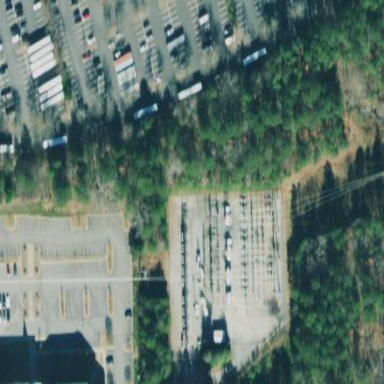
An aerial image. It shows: Distribution power substation secured by fence.